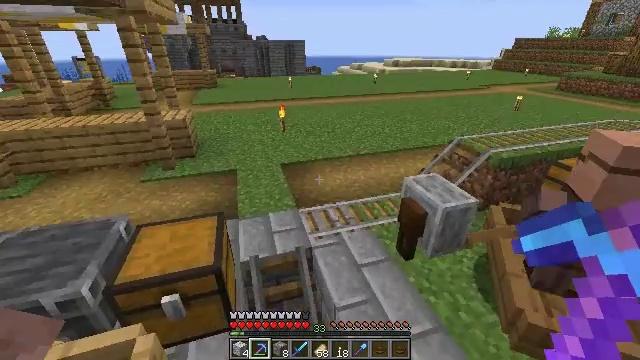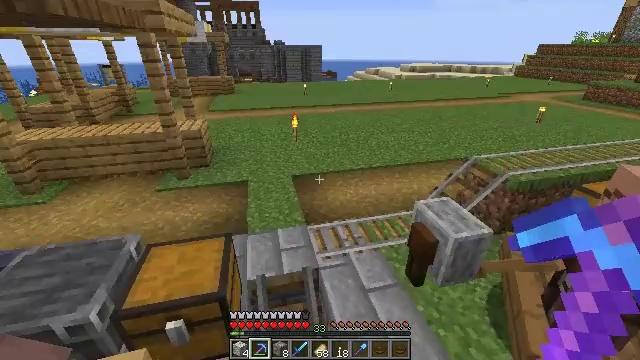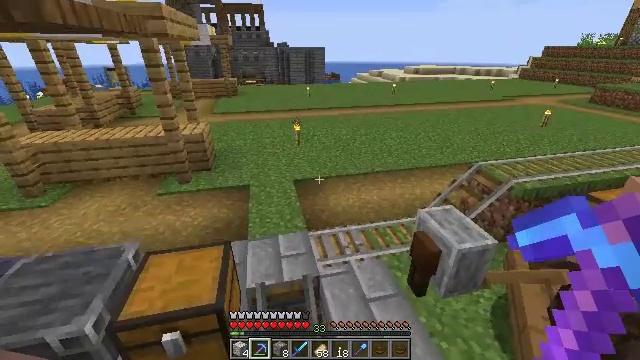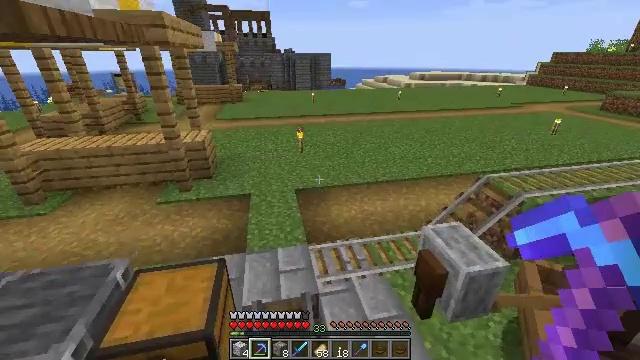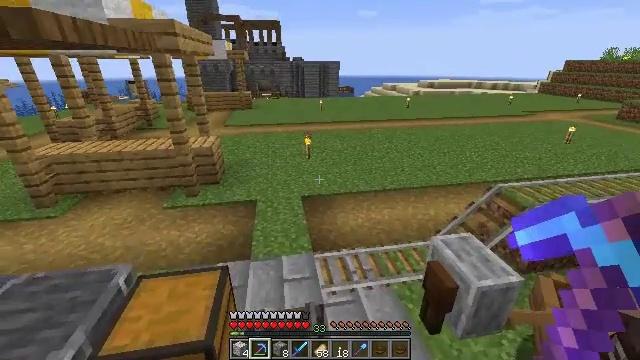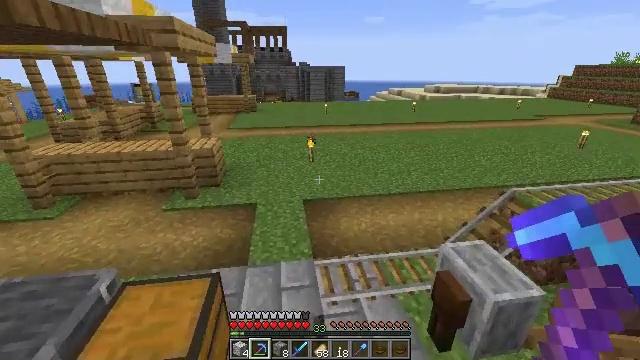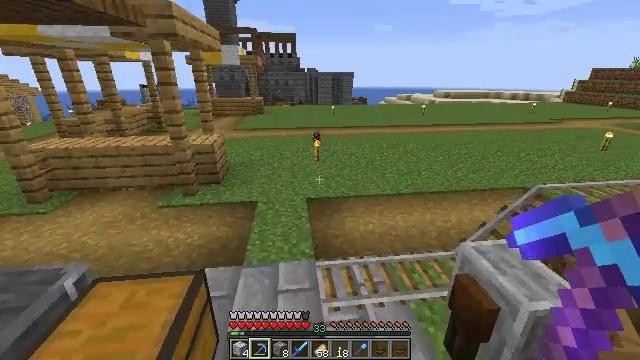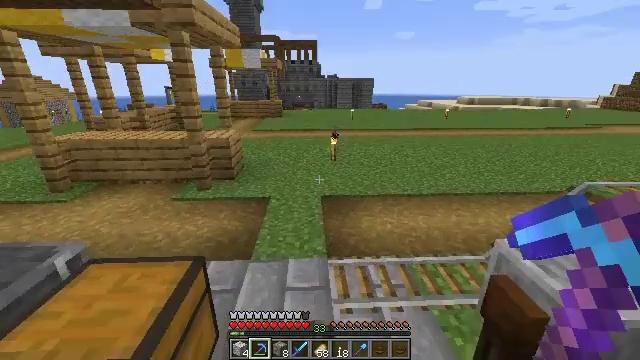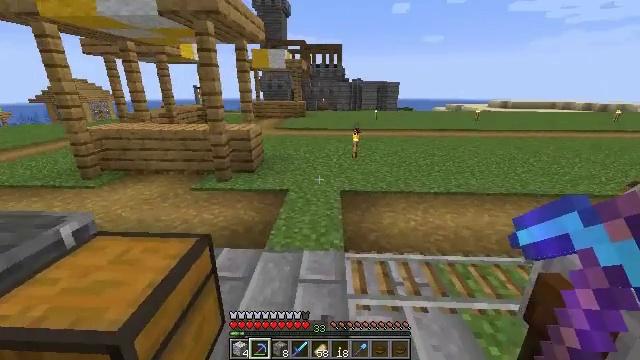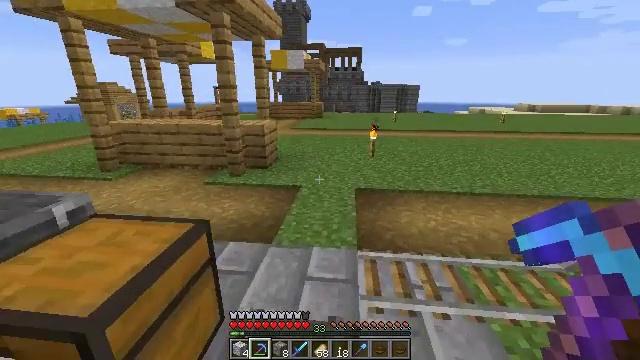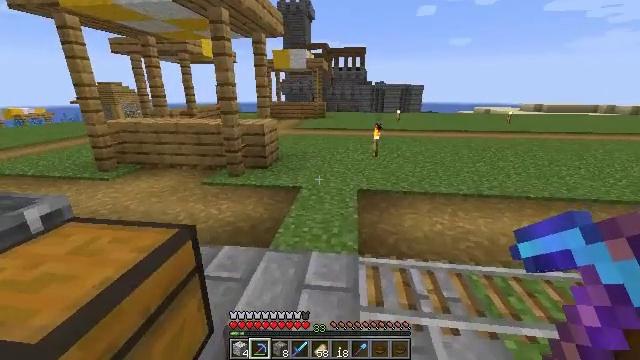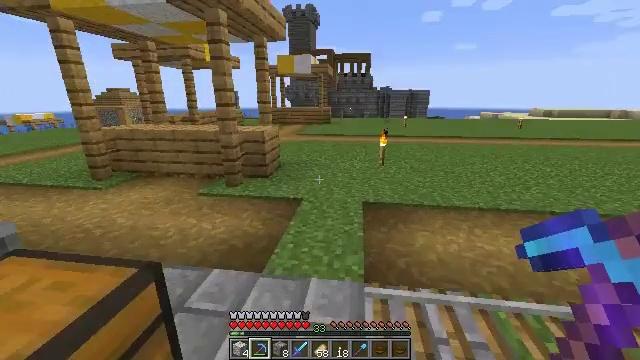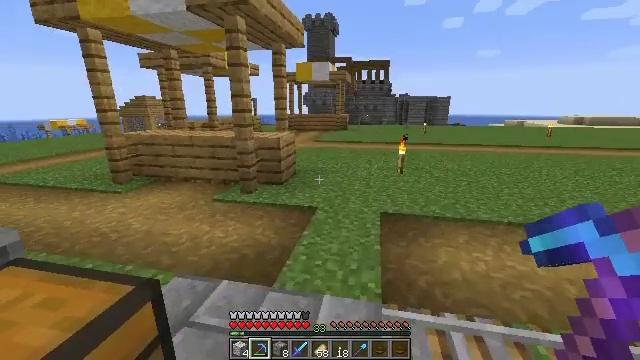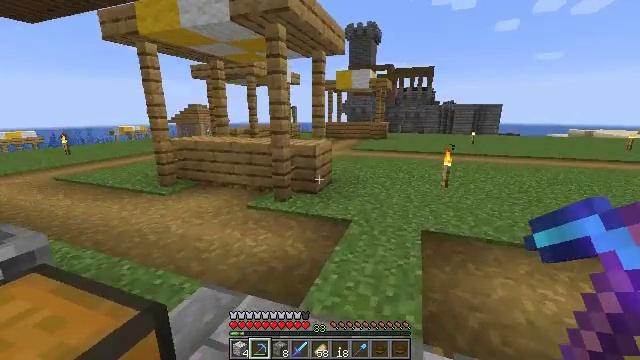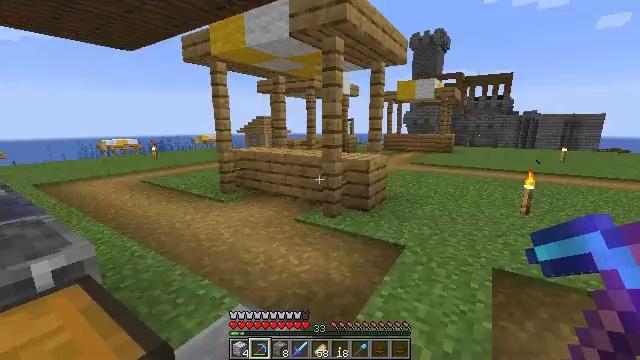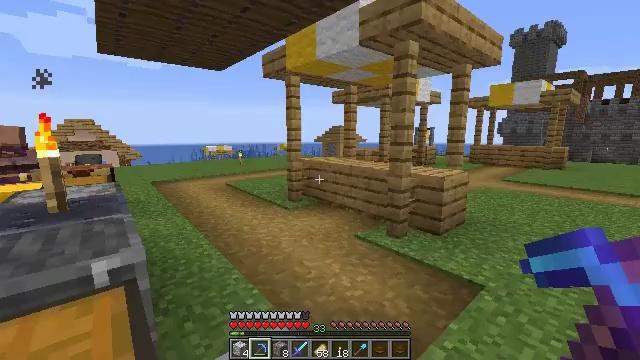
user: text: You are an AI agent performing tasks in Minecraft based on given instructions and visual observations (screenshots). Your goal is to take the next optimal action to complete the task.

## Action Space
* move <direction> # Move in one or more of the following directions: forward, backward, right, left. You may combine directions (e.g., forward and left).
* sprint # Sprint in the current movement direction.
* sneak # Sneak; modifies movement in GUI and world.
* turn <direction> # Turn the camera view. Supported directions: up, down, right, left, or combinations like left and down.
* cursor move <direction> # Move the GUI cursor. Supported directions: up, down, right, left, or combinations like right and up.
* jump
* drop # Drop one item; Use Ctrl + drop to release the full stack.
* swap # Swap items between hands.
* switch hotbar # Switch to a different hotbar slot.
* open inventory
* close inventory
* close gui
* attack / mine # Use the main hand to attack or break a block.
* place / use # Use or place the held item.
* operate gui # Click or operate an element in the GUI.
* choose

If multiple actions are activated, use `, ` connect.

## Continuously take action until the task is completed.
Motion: motion action
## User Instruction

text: Use the crafting table to craft a diamond hoe.
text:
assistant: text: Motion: move forward, turn left, jump
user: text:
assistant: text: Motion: move forward, jump
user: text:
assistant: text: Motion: move forward, turn left and up, jump
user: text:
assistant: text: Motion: move forward, turn left and up, jump
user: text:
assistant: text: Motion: move forward, turn left and up, jump
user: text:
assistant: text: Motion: move forward, turn left and up, jump
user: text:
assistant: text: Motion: move forward, turn left and up
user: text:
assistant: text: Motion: move forward, turn left
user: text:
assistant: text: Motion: move forward, turn left
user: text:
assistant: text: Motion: move forward
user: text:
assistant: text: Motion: move forward, turn left and up
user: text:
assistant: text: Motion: move forward, turn left and up
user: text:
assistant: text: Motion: move forward, turn left and up
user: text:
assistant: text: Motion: move forward and move right, turn left and up
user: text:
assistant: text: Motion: move forward and move right, turn left and up
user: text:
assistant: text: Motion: move forward and move right, turn left
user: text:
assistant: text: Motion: move forward and move right, turn left and down
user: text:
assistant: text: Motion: move forward and move right, turn left
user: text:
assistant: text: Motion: move forward and move right, turn left and up
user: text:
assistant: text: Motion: move forward and move right, turn left and up
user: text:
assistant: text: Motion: move right
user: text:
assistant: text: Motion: no_op
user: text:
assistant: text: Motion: no_op
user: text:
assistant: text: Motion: no_op
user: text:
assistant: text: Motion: no_op
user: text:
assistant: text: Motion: turn up
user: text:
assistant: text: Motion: move forward, turn left and up
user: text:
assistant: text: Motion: move forward, turn left
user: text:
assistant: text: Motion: move forward, turn left
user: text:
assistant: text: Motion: move forward, turn left